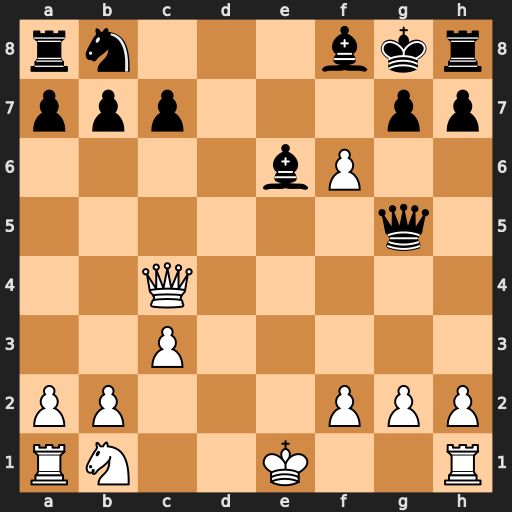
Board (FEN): rn3bkr/ppp3pp/4bP2/6q1/2Q5/2P5/PP3PPP/RN2K2R
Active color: w
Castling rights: KQ
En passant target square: -
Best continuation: Qxe6#